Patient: sex F, age 32
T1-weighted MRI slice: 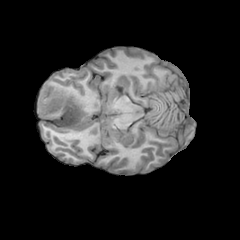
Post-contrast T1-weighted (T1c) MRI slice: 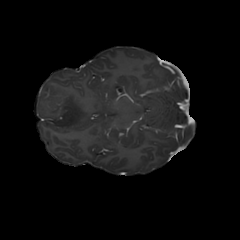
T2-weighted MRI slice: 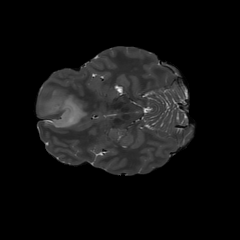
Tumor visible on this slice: yes
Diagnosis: Astrocytoma, IDH-mutant
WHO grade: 3